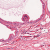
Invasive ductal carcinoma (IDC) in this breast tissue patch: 0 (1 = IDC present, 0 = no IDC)